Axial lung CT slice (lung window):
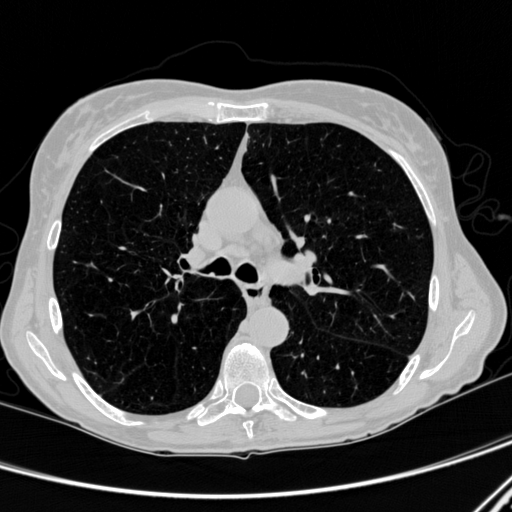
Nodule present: no